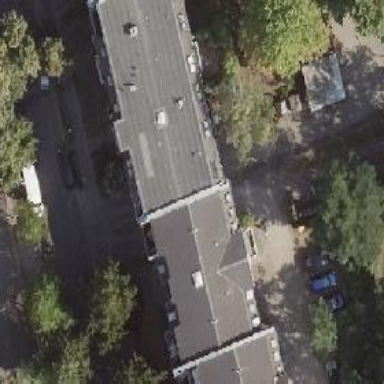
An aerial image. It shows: Driveway that serves as building passage under tunnel.